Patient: sex F, age 43
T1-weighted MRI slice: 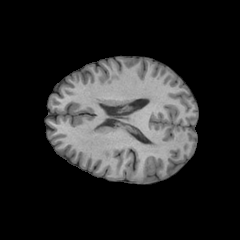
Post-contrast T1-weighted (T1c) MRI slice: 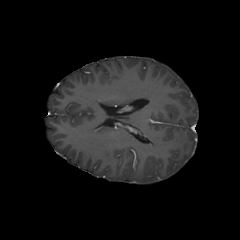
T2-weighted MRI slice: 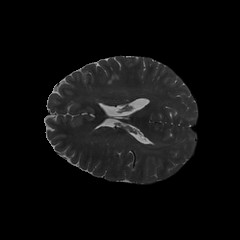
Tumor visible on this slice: no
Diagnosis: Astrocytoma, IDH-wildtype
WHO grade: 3